Question: I would like to create AlertDialog same as on the picture:

My code:
adapter_book_desc.xml
'''
<LinearLayout xmlns:android="http://schemas.android.com/apk/res/android"
xmlns:tools="http://schemas.android.com/tools"
android:orientation="vertical"
android:gravity="center_vertical"
android:paddingLeft="15dip"
android:layout_width="match_parent"
android:layout_height="match_parent" >
<CheckedTextView
android:textAppearance="?android:attr/textAppearanceLarge"
android:id="@+id/text1"
android:layout_width="wrap_content"
android:layout_height="wrap_content"/>
<TextView
android:textAppearance="?android:attr/textAppearanceSmall"
android:textColor="?android:attr/textColorSecondary"
android:id="@+id/text2"
android:layout_width="wrap_content"
android:layout_height="wrap_content"/>
</LinearLayout>
'''
MainActivity
'''
final CharSequence[] items = arr_book_title.toArray(new CharSequence[arr_book_title.size()]);
final ArrayList<Integer> seletedItems = new ArrayList<Integer>();
AlertDialog.Builder builder = new AlertDialog.Builder(_context);
builder.setAdapter(new adapterBookDesc(), null);
builder.setTitle(_context.getString(R.string.alert_selectbook_message));
builder.setMultiChoiceItems(items, null, new DialogInterface.OnMultiChoiceClickListener() {
@Override
public void onClick(DialogInterface dialog, int indexSelected, boolean isChecked) {
if (isChecked) {
seletedItems.add(indexSelected);
}else if(seletedItems.contains(indexSelected)){
seletedItems.remove(Integer.valueOf(indexSelected));
}
}
}).setPositiveButton(R.string.button_ok, new DialogInterface.OnClickListener() {
@Override
public void onClick(DialogInterface dialog, int id) {
String rr = "";
for (Object s : seletedItems){
rr += s.toString() + ";";
}
if(!rr.equals("")){
new saveBookInAutor().executeOnExecutor(AsyncTask.SERIAL_EXECUTOR, rr, selGroupParam);
}else{
Toast.makeText(_context, R.string.toast_select_newbookautor, Toast.LENGTH_LONG).show();
}
}
}).setNegativeButton(R.string.button_cancel, new DialogInterface.OnClickListener() {
@Override
public void onClick(DialogInterface dialog, int id) {
}
});
builder.create().show();
'''
and class in BaseAdapter
'''
class adapterBookDesc extends BaseAdapter
{
@Override
public int getCount()
{
return arr_book_title.size();
}
@Override
public Object getItem(int position)
{
return arr_book_title.get(position);
}
@Override
public long getItemId(int position)
{
return position;
}
@Override
public View getView(int position, View convertView, ViewGroup parent)
{
if (convertView == null) {
LayoutInflater infalInflater = (LayoutInflater) _context.getSystemService(Context.LAYOUT_INFLATER_SERVICE);
convertView = infalInflater.inflate(R.layout.adapter_book_desc, null);
}
((TextView)convertView.findViewById(R.id.text1)).setText(arr_book_title.get(position));
((TextView)convertView.findViewById(R.id.text2)).setText(arr_book_param.get(position));
return convertView;
}
}
'''
But in that look as on the picture it isn't displayed. However if to note as the comment of the line builder.setMultiChoiceItems - that everything it is displayed, except a multiple choice.
How to correct a code so that was as on the image. Multiple choice and title and the message in one item?
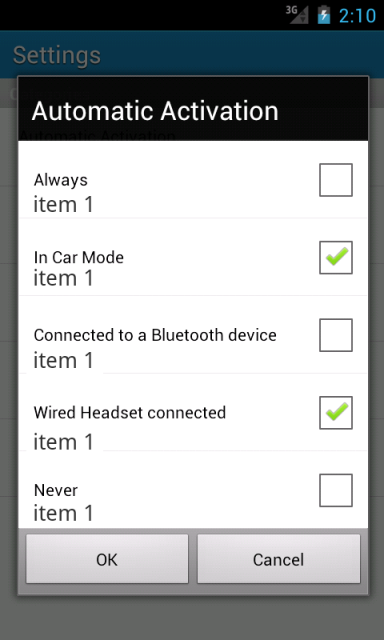
Answer: If you must have to display two 'TextView' in listing then you have to use custom adapter and you already using that, so you no need to use 'builder.setMultiChoiceItems', just customize your layout put checkbox in your layout and manage..
If you don't need two TextView then remove custom adapter.
<URL>